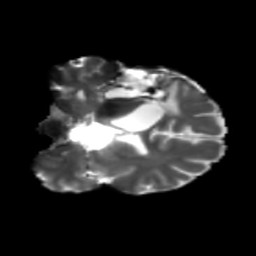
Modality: T2w
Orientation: coronal
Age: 42
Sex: male
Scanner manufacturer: siemens
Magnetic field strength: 3 T
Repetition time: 5.25 s
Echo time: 0.08 s